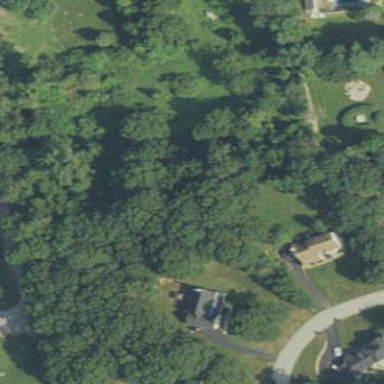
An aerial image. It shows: Mixed leaf woodland.